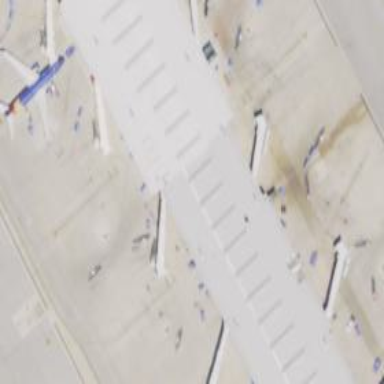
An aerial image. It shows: Airport gate.